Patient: sex M, age 75
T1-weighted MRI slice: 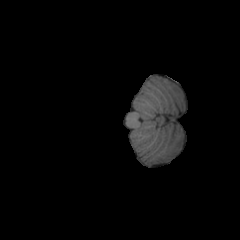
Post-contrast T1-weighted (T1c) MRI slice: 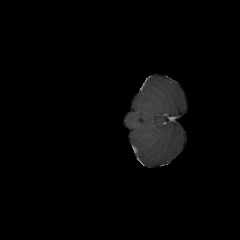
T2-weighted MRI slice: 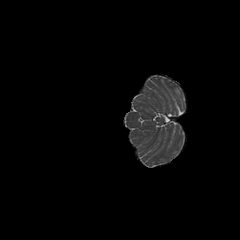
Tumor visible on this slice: no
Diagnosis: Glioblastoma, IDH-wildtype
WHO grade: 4